Interaction volume radius: 5 \u00c5
Interaction volume height: 15 \u00c5
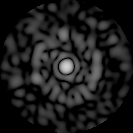
Disorder parameter: 0.849